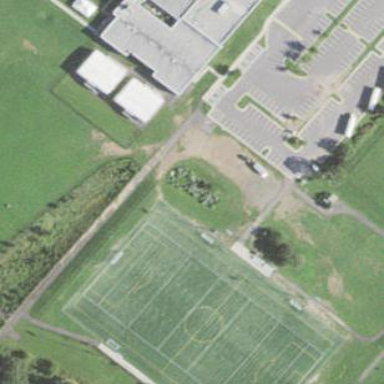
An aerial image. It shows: Soccer pitch for outdoor sports and leisure activities.